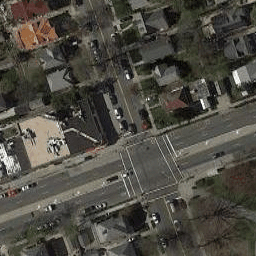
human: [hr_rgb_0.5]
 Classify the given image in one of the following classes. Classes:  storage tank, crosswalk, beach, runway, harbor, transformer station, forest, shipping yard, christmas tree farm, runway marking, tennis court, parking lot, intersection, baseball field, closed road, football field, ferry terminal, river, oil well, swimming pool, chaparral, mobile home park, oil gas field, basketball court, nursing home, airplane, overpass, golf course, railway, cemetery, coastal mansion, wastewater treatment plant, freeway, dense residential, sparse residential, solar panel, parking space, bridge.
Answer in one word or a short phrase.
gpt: intersection